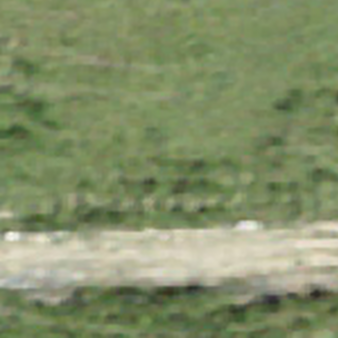
Label: other